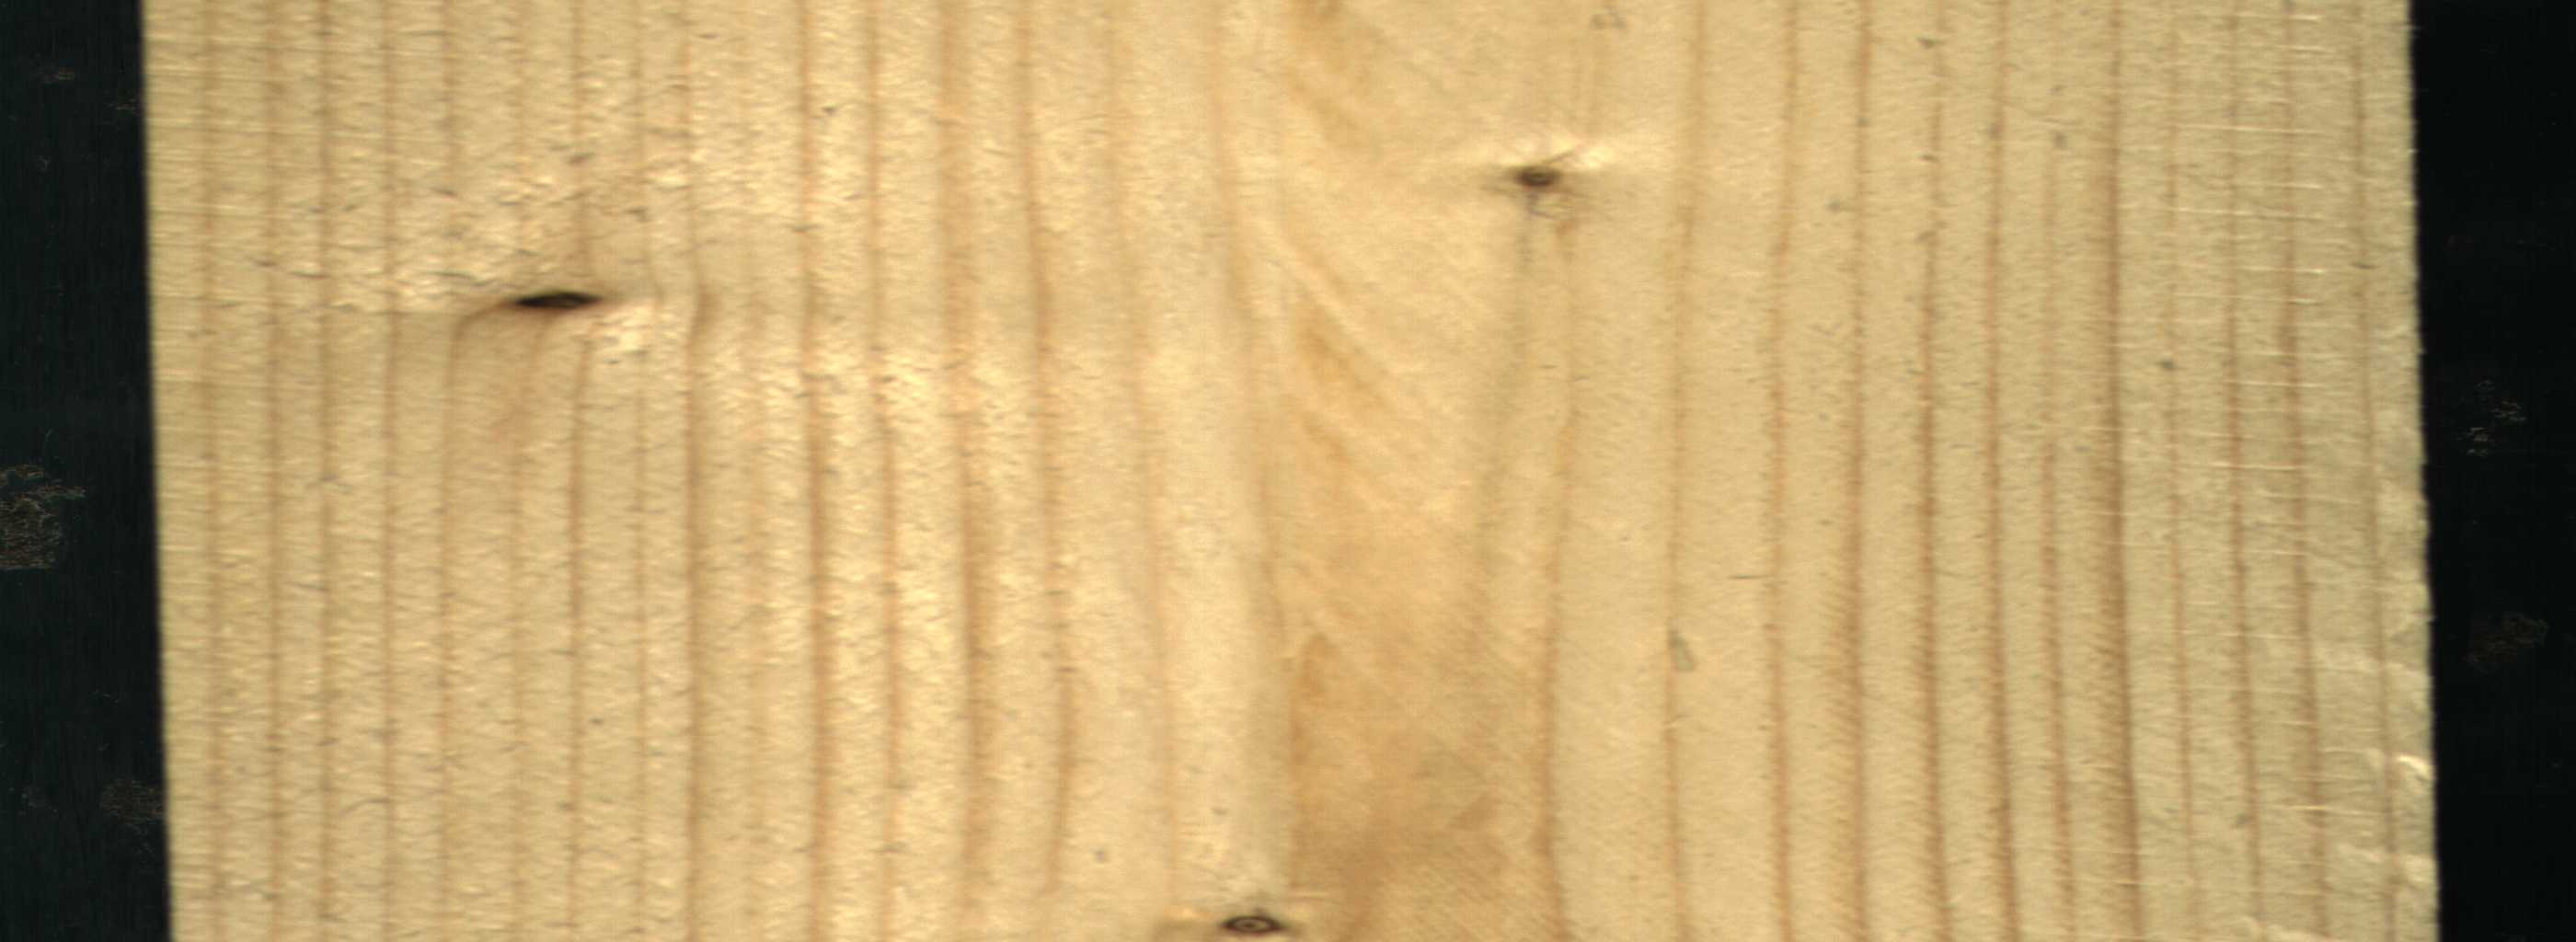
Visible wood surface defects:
Dead_Knot
Dead_Knot
Live_Knot